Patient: sex F, age 74
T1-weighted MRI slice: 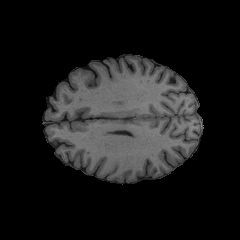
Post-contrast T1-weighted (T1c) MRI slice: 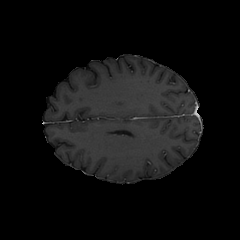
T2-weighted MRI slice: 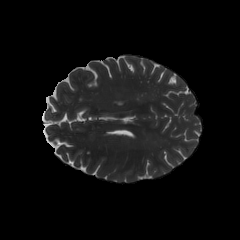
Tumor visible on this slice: no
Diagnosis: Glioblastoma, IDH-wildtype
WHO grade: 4